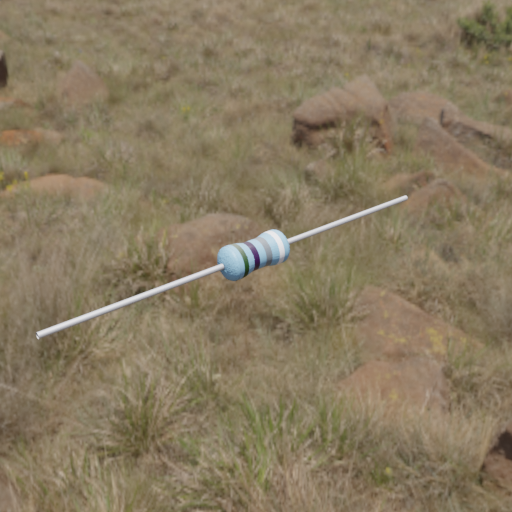
Resistor colour bands (in order): black, black, gray, white